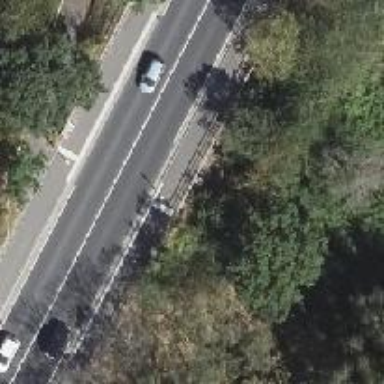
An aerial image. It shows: Asphalt footway.